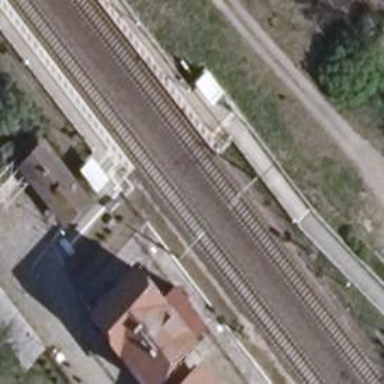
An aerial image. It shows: Milestone along the railway with catenary mast.